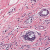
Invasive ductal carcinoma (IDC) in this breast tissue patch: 1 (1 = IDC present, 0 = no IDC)